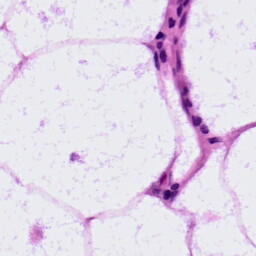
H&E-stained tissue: LymphNode